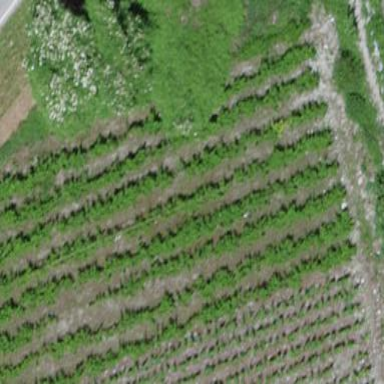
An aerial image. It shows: Vineyard growing grapes.